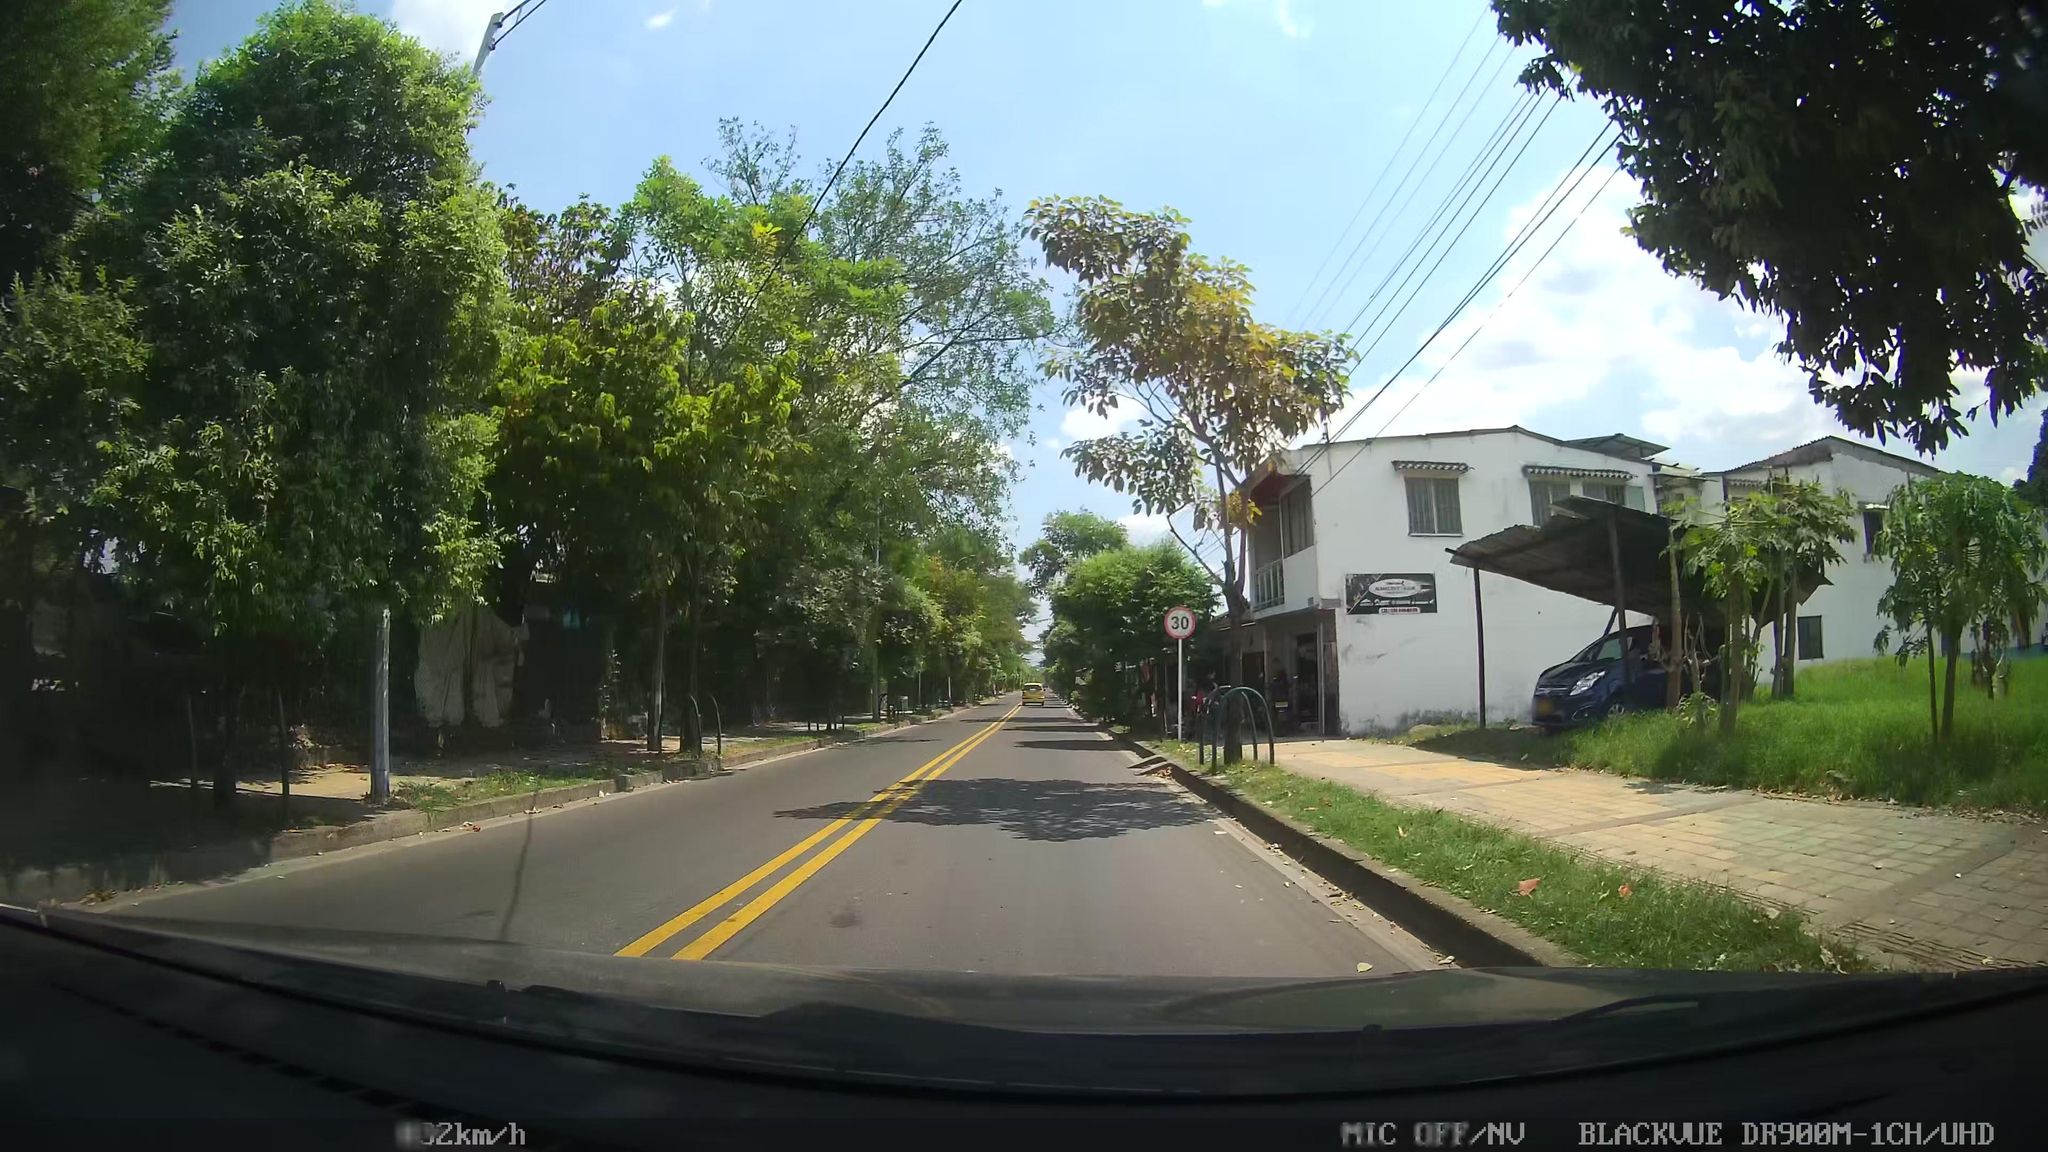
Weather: clear
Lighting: day
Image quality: good
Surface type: driving surface
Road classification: tertiary
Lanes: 2.0
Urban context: urban centre
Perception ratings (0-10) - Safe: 3.18, Lively: 8.1, Beautiful: 5.52, Boring: 5.88, Depressing: 2.45, Wealthy: 2.47